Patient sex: M
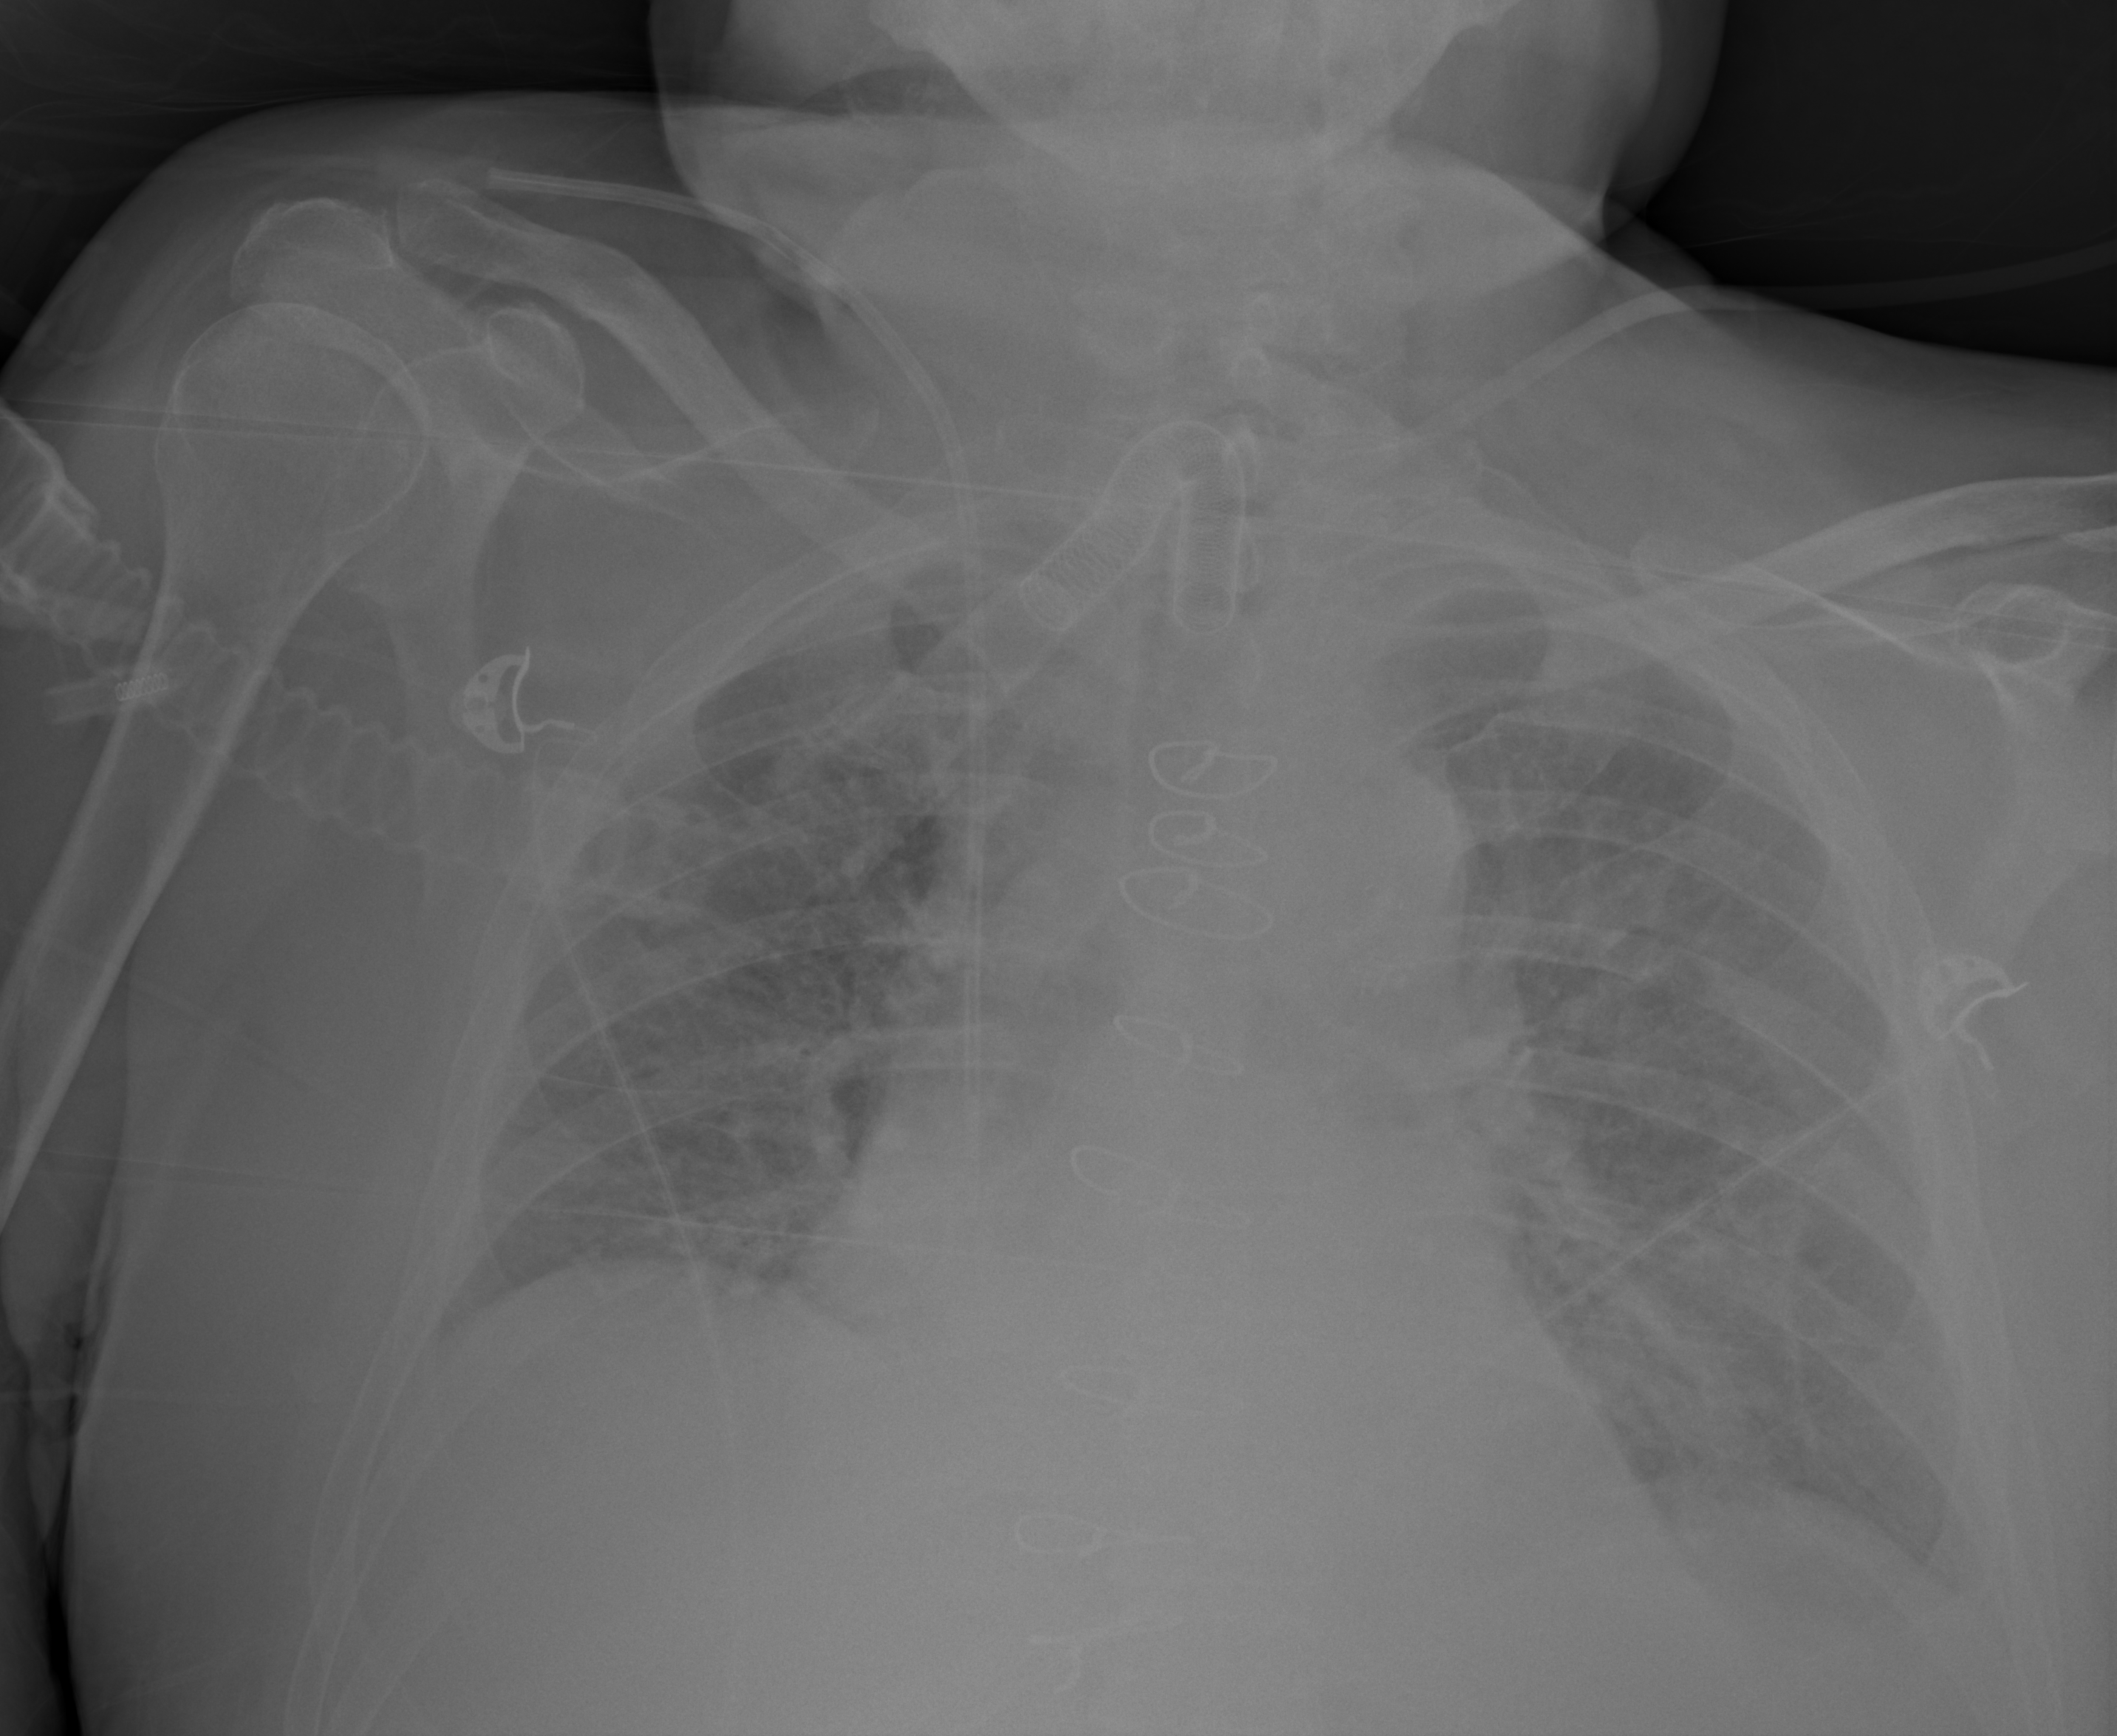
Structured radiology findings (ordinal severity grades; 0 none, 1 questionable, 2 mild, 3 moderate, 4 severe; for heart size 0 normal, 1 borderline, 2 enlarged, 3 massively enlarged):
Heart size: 2
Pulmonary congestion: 2
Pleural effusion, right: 0
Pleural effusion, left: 2
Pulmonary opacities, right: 2
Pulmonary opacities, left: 2
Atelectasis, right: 2
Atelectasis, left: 2